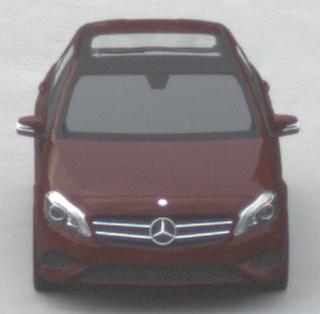
Make: Mercedes-Benz
Model: A 180
Detailed model: A-Class (176)
Model produced from: 2012/09
Model produced until: 2015/07
Doors: 5
Color: red
Road condition: dry road
Daytime: sunrise or sunset
Contrast: low contrast